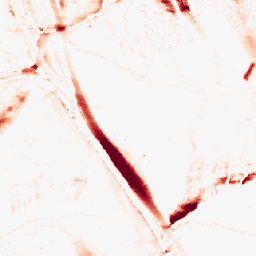
Category: morphological
Decomposition family: morphological_ellipse
Decomposition parameters: operation: opening
width: 10
height: 30
Upsampling method: area
Upsampling parameters: scale: 4
Upsampling scale: 4